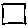
Label: square